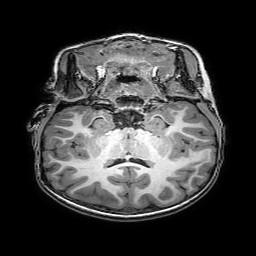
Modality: T1w
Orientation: sagittal
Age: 5
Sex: female
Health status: healthy